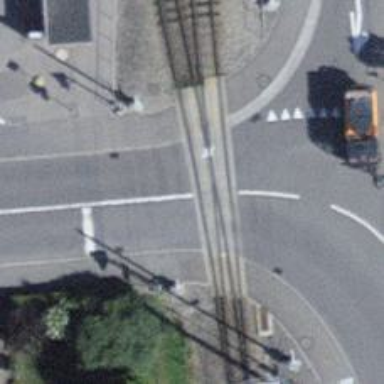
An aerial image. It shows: Level crossing with lights and barriers.